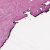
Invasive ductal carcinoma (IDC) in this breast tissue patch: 0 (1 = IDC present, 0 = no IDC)